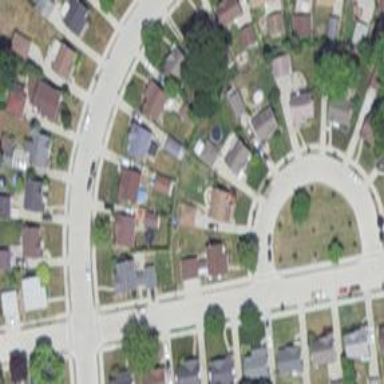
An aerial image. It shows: Neighborhood.